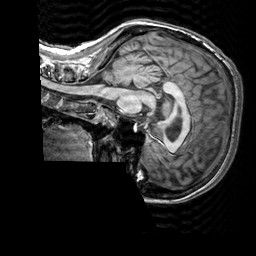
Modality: T1w
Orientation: sagittal
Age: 29
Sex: female
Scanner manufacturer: siemens
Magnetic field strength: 3 T
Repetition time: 2.3 s
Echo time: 0.00303 s